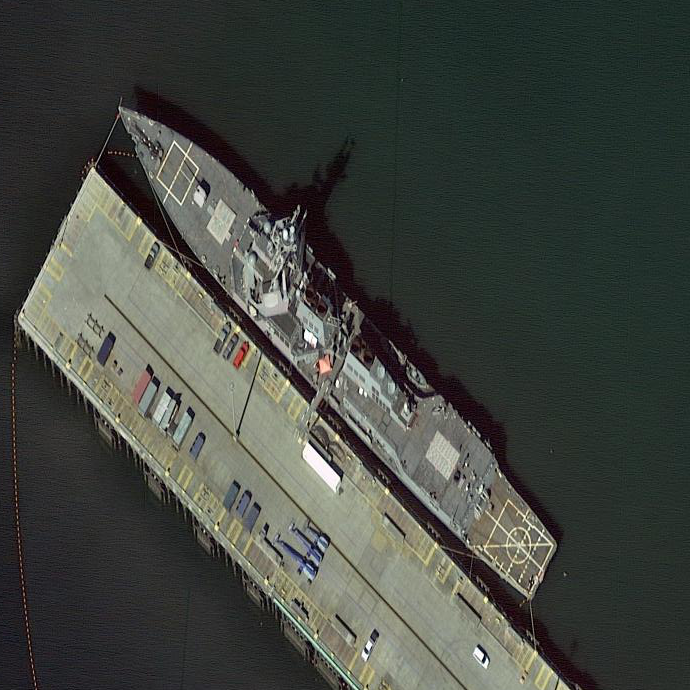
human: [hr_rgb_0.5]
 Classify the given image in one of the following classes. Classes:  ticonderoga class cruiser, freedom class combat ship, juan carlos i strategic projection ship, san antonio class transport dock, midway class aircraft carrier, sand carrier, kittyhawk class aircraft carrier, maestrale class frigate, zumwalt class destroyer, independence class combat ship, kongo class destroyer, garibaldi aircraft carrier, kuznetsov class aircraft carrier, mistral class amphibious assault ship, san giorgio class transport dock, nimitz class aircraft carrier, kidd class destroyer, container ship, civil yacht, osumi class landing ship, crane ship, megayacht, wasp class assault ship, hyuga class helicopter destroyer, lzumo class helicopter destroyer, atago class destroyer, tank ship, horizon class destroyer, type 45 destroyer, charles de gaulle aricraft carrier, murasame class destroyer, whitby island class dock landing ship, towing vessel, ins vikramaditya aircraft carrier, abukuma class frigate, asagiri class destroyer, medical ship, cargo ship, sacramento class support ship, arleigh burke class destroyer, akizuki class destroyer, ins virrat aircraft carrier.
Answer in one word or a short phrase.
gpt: Arleigh Burke class destroyer